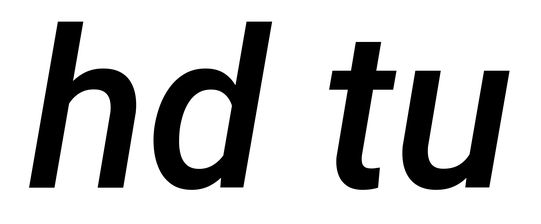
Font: Roboto-Italic_Medium_Italic